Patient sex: F
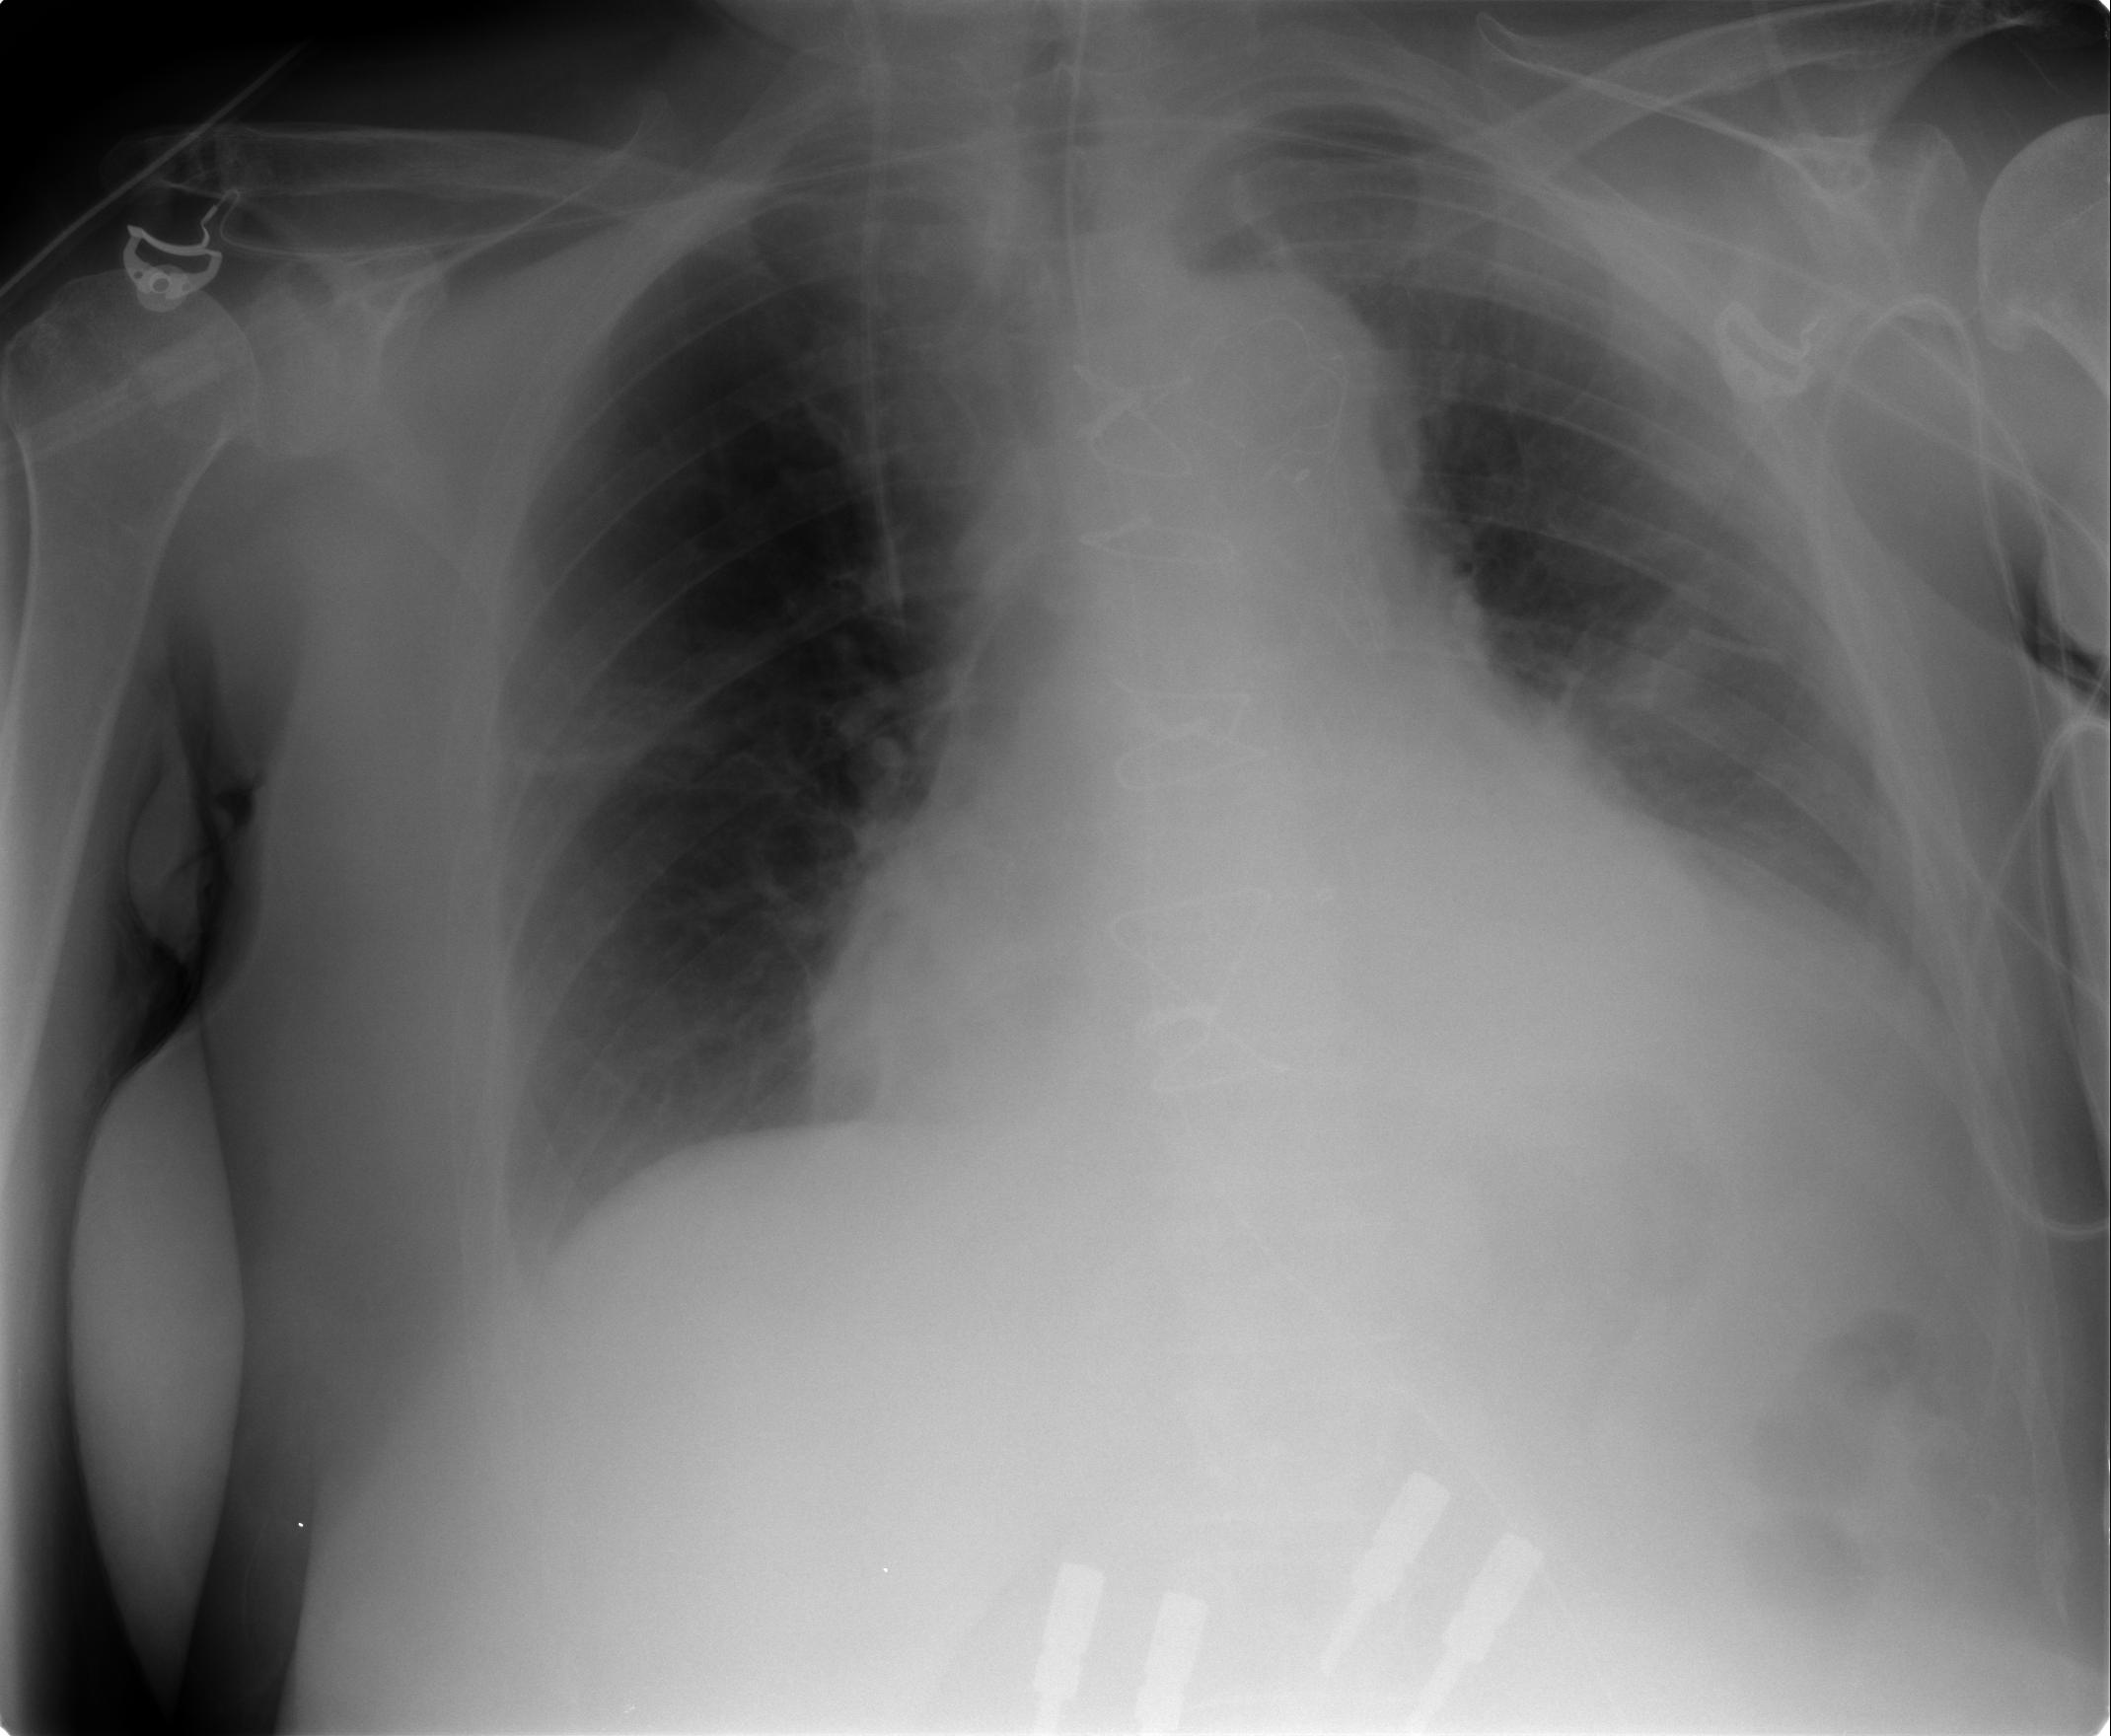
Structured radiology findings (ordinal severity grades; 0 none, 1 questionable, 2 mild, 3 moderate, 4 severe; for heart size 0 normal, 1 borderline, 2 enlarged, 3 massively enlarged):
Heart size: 3
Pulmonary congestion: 0
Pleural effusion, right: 0
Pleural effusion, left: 2
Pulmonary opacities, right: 0
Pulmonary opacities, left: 1
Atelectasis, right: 2
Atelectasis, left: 2